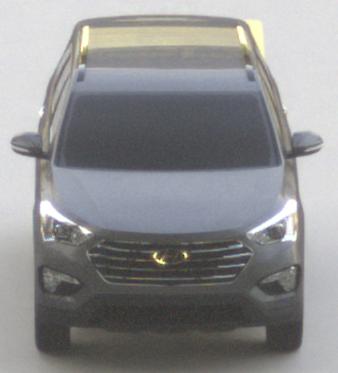
Make: Hyundai
Model: Santa Fe 2.4 GDI
Detailed model: Santa Fe (DM)
Model produced from: 2017/08
Model produced until: 2018/01
Doors: 5
Color: gray
Road condition: dry road
Daytime: sunrise or sunset
Contrast: medium contrast